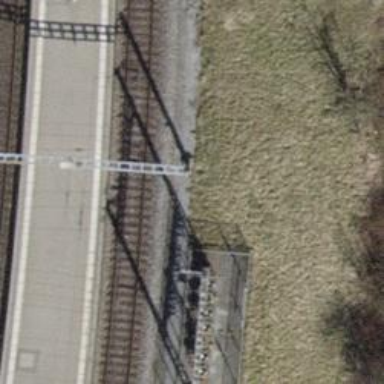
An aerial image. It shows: Solitary milestone along the railway.